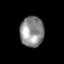
Tissue: skin
Cell type: Epithelial cells
Senescence score: 0.2455
Nuclear area (px): 708
Mean DAPI intensity: 142.185